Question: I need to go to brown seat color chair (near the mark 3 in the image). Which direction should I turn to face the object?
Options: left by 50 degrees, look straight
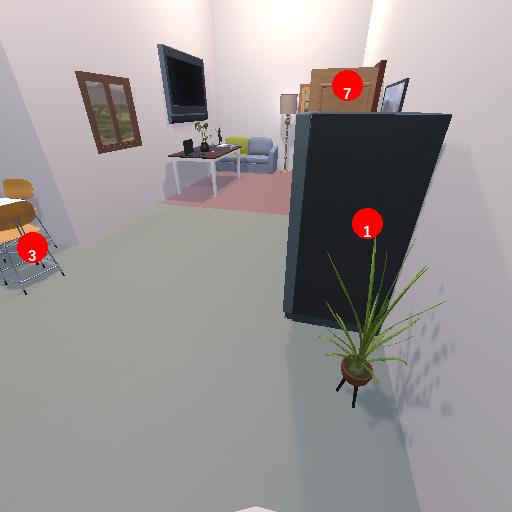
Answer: left by 50 degrees